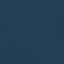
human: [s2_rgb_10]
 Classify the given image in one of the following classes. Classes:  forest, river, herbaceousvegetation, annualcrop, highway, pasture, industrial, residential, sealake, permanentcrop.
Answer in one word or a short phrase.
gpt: SeaLake